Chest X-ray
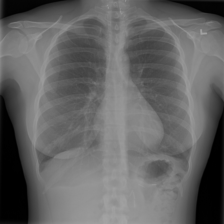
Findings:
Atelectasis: negative
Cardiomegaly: negative
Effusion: negative
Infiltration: negative
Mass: negative
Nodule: negative
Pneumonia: negative
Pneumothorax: negative
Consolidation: negative
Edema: negative
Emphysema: negative
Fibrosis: negative
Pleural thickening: negative
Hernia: negative